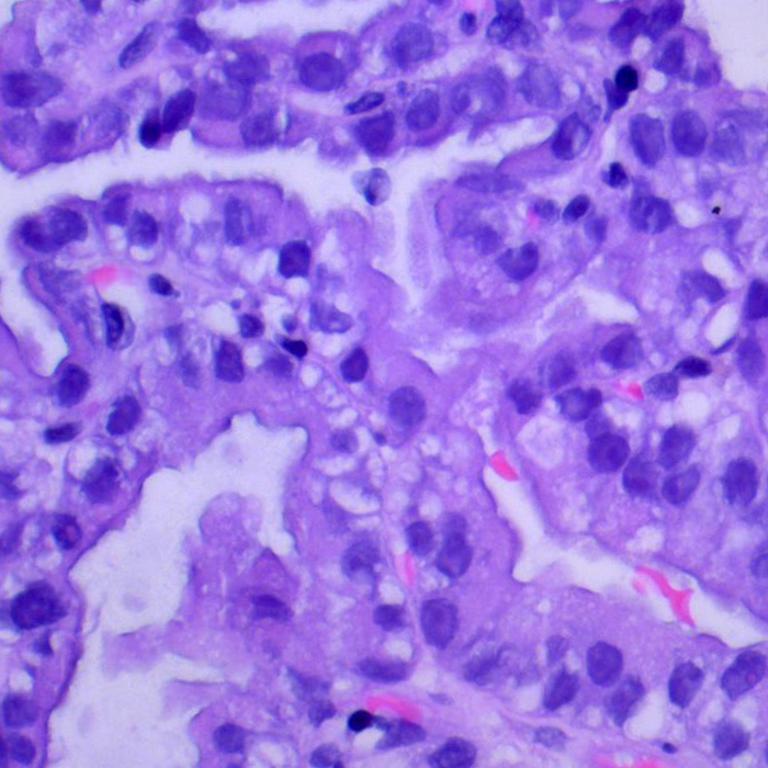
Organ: lung
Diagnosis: adenocarcinomas